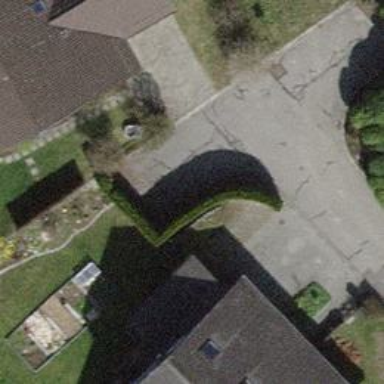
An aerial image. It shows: Hedge acting as barrier.